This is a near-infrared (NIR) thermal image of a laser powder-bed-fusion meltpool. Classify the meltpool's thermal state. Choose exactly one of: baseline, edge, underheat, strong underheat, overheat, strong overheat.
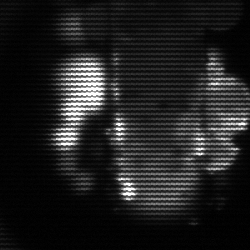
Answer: strong underheat